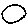
Label: circle